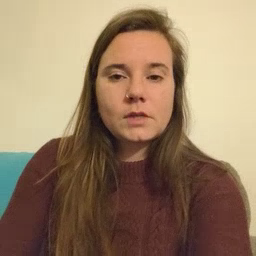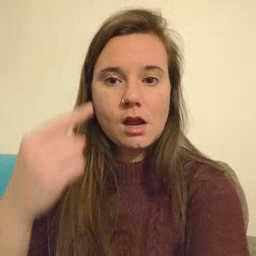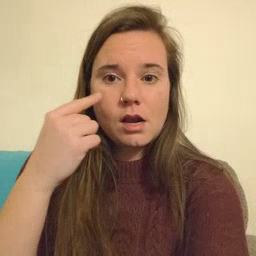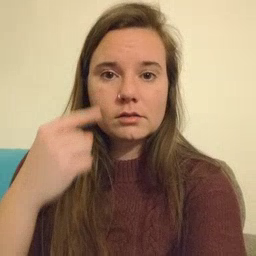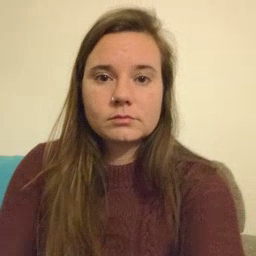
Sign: eye